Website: apple
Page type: account-selection
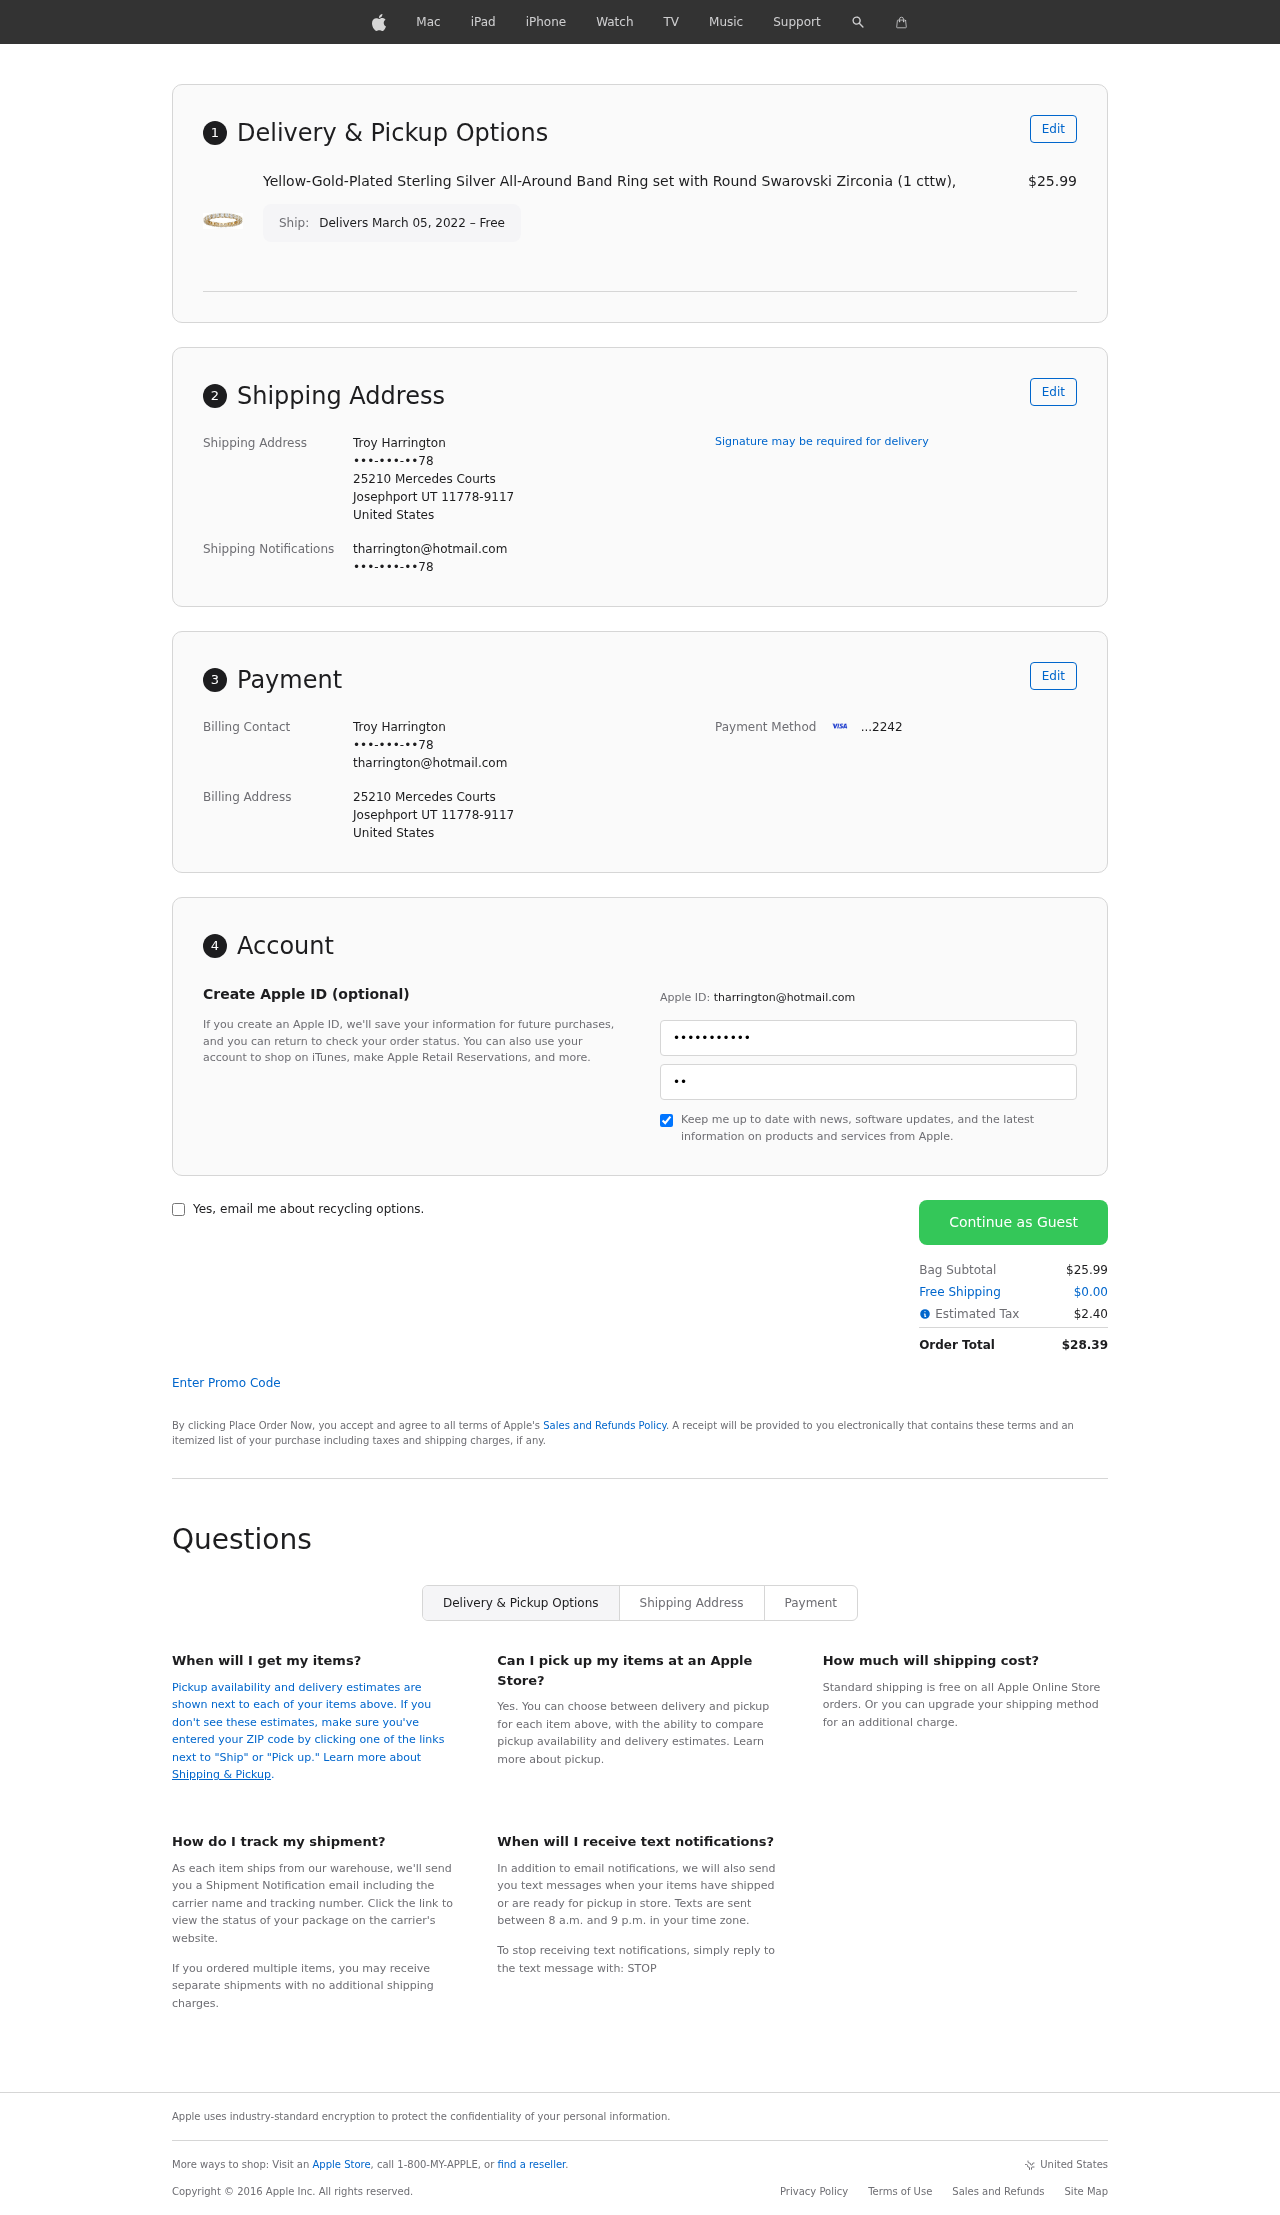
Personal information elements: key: PII_CARD_LAST4
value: ...2242
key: PII_CITY
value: Josephport
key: PII_COUNTRY
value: United States
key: PII_EMAIL
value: tharrington@hotmail.com
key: PII_FULLNAME
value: Troy Harrington
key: PII_PHONE
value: •••-•••-••78
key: PII_POSTCODE_FULL
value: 11778-9117
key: PII_POSTCODE_FULL
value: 11778
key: PII_STATE_ABBR
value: UT
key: PII_STREET
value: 25210 Mercedes Courts
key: PII_PHONE2
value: •••-•••-••78
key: PII_FIRSTNAME
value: Troy
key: PII_LASTNAME
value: Harrington
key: PII_FULLNAME2
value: Troy Harrington
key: PII_FULLNAME3
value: Troy Harrington
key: PII_FIRSTNAME2
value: Troy
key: PII_FIRSTNAME3
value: Troy
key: PII_LASTNAME2
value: Harrington
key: PII_LASTNAME3
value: Harrington
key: PII_FIRSTNAME_DERIVED
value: Troy
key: PII_LASTNAME_DERIVED
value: Harrington
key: PII_FULLNAME_DERIVED
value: Troy Harrington
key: PII_NAME_FULL_DERIVED
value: Troy Harrington
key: PII_PHONE3
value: •••-•••-••78
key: PII_EMAIL2
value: tharrington@hotmail.com
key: PII_EMAIL3
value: tharrington@hotmail.com
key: PII_STREET2
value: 25210 Mercedes Courts
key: PII_POSTCODE
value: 11778
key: PII_POSTCODE_EXT
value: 9117
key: PII_POSTCODE_NUMERIC
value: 11778
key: PII_POSTCODE_EXT_NUMERIC
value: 9117
Product elements: key: PRODUCT1_NAME
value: Yellow-Gold-Plated Sterling Silver All-Around Band Ring set with Round Swarovski Zirconia (1 cttw),
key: PRODUCT1_PRICE
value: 25.99
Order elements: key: ORDER_DELIVERY_DATE
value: Delivers March 05, 2022 – Free
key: ORDER_SUBTOTAL
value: $25.99
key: ORDER_SHIPPING_COST
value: $0.00
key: ORDER_TAX
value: $2.40
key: ORDER_TOTAL
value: $28.39